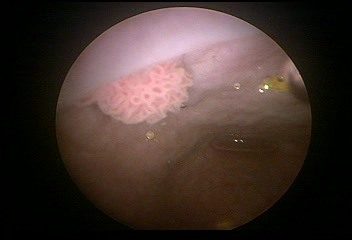
Modality: WLC
Class: Malignant
Subclass: HighGradePapillary
Lesion: L1
Stage: Ta
Morphology: Papillary
Bladder cancer association: Yes
Annotated structures: Tumor